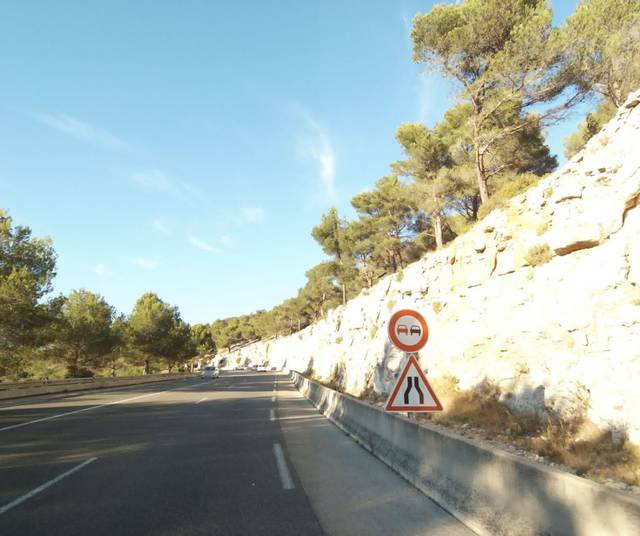
Region: France
Coordinates: 43.239, 5.544